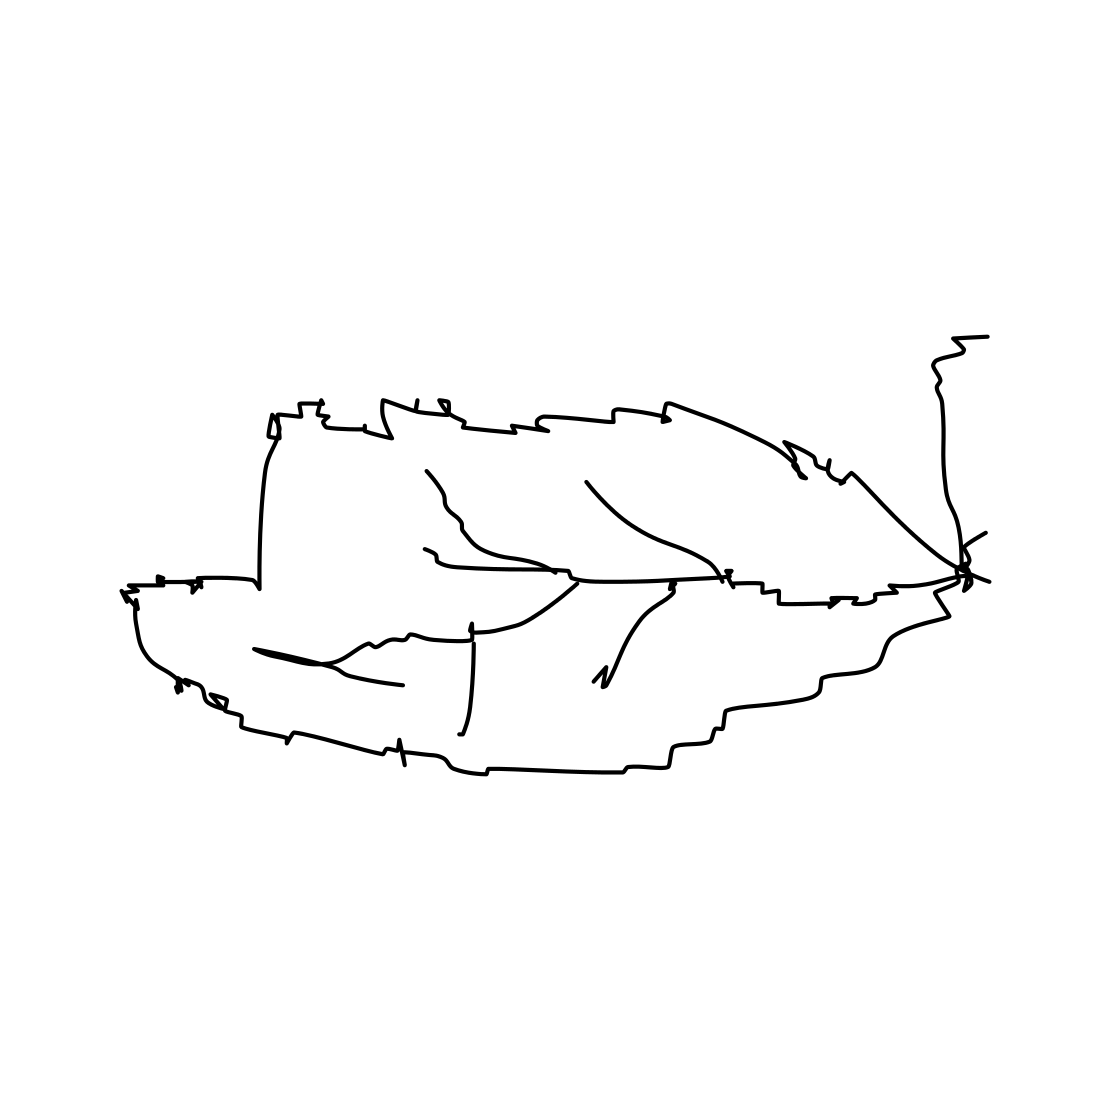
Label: leaf